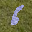
Label: 6